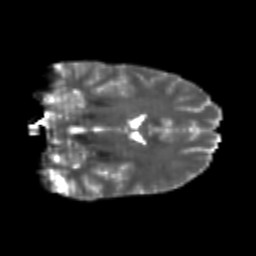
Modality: T2w
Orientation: coronal
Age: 23
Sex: male
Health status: healthy
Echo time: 0.074 s